Aerial crown-view tile of a tropical tree (Barro Colorado Island, Panama), acquired 20240813:
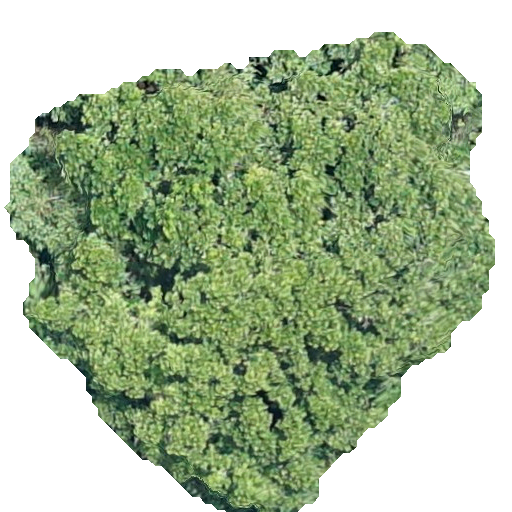
Species: Anacardium excelsum
GBIF accepted scientific name: Anacardium excelsum
Crown area: 251.237 m²